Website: macys
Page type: cart
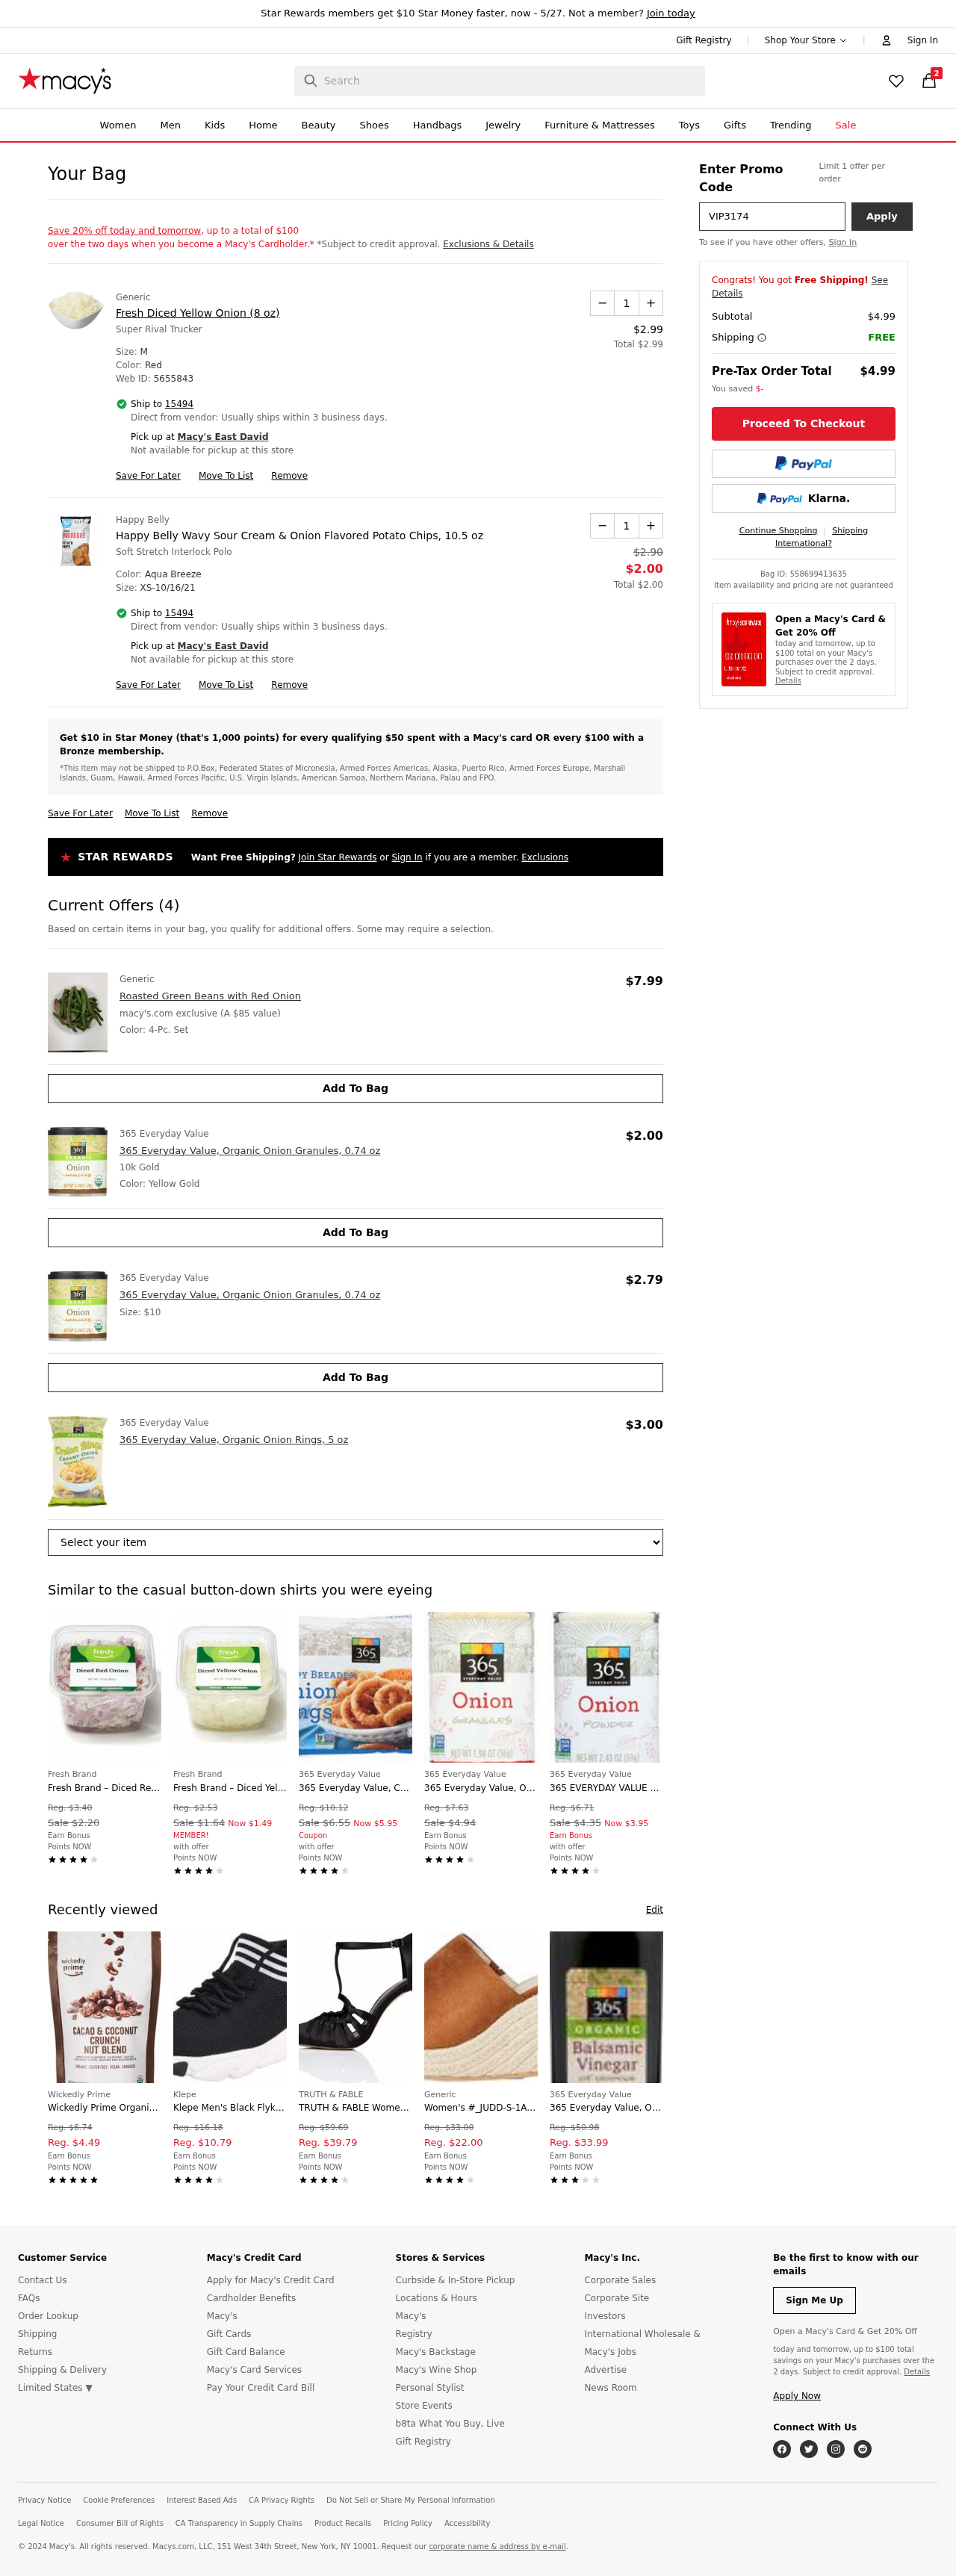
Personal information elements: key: PII_CITY
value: East David
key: PII_POSTCODE
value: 15494
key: PII_PROMO_CODE
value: VIP3174
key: PII_POSTCODE_FULL
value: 15494
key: PII_POSTCODE_NUMERIC
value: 15494
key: PII_CITY2
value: East David
Product elements: key: PRODUCT1_BRAND
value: Generic
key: PRODUCT1_NAME
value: Fresh Diced Yellow Onion (8 oz)
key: PRODUCT1_PRICE
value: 2.99
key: PRODUCT1_QUANTITY
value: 1
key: PRODUCT2_BRAND
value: Happy Belly
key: PRODUCT2_NAME
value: Happy Belly Wavy Sour Cream & Onion Flavored Potato Chips, 10.5 oz
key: PRODUCT2_PRICE
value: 2
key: PRODUCT2_QUANTITY
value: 1
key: PRODUCT3_BRAND
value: Generic
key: PRODUCT3_NAME
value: Roasted Green Beans with Red Onion
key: PRODUCT3_PRICE
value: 7.99
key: PRODUCT4_BRAND
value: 365 Everyday Value
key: PRODUCT4_NAME
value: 365 Everyday Value, Organic Onion Granules, 0.74 oz
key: PRODUCT4_PRICE
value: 2
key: PRODUCT5_BRAND
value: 365 Everyday Value
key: PRODUCT5_NAME
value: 365 Everyday Value, Organic Onion Granules, 0.74 oz
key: PRODUCT5_PRICE
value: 2.79
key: PRODUCT6_BRAND
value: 365 Everyday Value
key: PRODUCT6_NAME
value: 365 Everyday Value, Organic Onion Rings, 5 oz
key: PRODUCT6_PRICE
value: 3
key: PRODUCT1_TOTAL
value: Total $2.99
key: PRODUCT2_ORIGINAL_PRICE
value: $2.90
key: PRODUCT2_TOTAL
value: Total $2.00
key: PRODUCT7_BRAND
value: Fresh Brand
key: PRODUCT7_NAME
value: Fresh Brand – Diced Red Onion, 10 oz
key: PRODUCT7_ORIGINAL_PRICE
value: Reg. $3.40
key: PRODUCT7_SALE_PRICE
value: Sale $2.20
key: PRODUCT8_BRAND
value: Fresh Brand
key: PRODUCT8_NAME
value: Fresh Brand – Diced Yellow Onion, 10 oz
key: PRODUCT8_ORIGINAL_PRICE
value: Reg. $2.53
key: PRODUCT8_SALE_PRICE
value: Sale $1.64
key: PRODUCT8_PRICE
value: Now $1.49
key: PRODUCT9_BRAND
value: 365 Everyday Value
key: PRODUCT9_NAME
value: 365 Everyday Value, Crispy Breaded Onion Rings, 14 oz (Frozen)
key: PRODUCT9_ORIGINAL_PRICE
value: Reg. $10.12
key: PRODUCT9_SALE_PRICE
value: Sale $6.55
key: PRODUCT9_PRICE
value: Now $5.95
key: PRODUCT10_BRAND
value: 365 Everyday Value
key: PRODUCT10_NAME
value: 365 Everyday Value, Onion Granules, 1.98 oz
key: PRODUCT10_ORIGINAL_PRICE
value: Reg. $7.63
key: PRODUCT10_SALE_PRICE
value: Sale $4.94
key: PRODUCT11_BRAND
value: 365 Everyday Value
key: PRODUCT11_NAME
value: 365 EVERYDAY VALUE Onion Powder, 2.43 OZ
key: PRODUCT11_ORIGINAL_PRICE
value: Reg. $6.71
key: PRODUCT11_SALE_PRICE
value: Sale $4.35
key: PRODUCT11_PRICE
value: Now $3.95
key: PRODUCT12_BRAND
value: Wickedly Prime
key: PRODUCT12_NAME
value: Wickedly Prime Organic Sprouted Nut Blend, Cacao & Coconut Crunch, 6 Ounce
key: PRODUCT12_ORIGINAL_PRICE
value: Reg. $6.74
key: PRODUCT12_PRICE
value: Reg. $4.49
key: PRODUCT13_BRAND
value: Klepe
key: PRODUCT13_NAME
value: Klepe Men's Black Flyknit with Memory Foam Running Shoes-7 UK (40 EU) (7 US) (KP040/BLK)
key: PRODUCT13_ORIGINAL_PRICE
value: Reg. $16.18
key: PRODUCT13_PRICE
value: Reg. $10.79
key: PRODUCT14_BRAND
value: TRUTH & FABLE
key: PRODUCT14_NAME
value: TRUTH & FABLE Women's 124014 Ankle Strap Sandals, Black, 6 us
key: PRODUCT14_ORIGINAL_PRICE
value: Reg. $59.69
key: PRODUCT14_PRICE
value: Reg. $39.79
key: PRODUCT15_BRAND
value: Generic
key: PRODUCT15_NAME
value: Women's #_JUDD-S-1A-1 Espadrilles, Brown Tan, 8
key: PRODUCT15_ORIGINAL_PRICE
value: Reg. $33.00
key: PRODUCT15_PRICE
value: Reg. $22.00
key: PRODUCT16_BRAND
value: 365 Everyday Value
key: PRODUCT16_NAME
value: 365 Everyday Value, Organic Balsamic Vinegar of Modena, 16.9 fl oz
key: PRODUCT16_ORIGINAL_PRICE
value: Reg. $50.98
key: PRODUCT16_PRICE
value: Reg. $33.99
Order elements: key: ORDER_NUM_ITEMS
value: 2
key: ORDER_SUBTOTAL
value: $4.99
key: ORDER_SUBTOTAL2
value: $4.99
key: ORDER_ID
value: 558699413635
Search elements: key: HEADER_SEARCH
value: Search